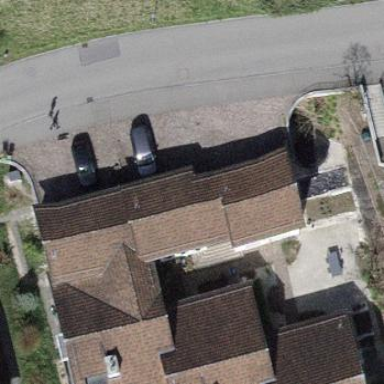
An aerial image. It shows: Terrace building.